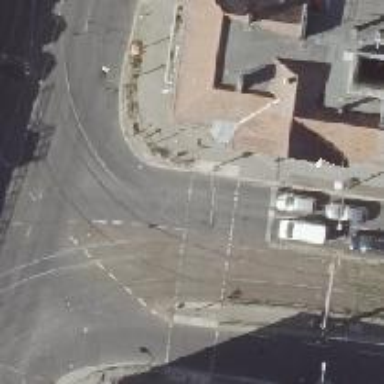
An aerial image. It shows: Tram crossing with traffic signals.